Question: I am graphing CPU load average over time (5s intervals). Traditionally this is done as a solid filled area graph rather than a single floating line, for example ...

It seems a very simple request, but I've not been able to find the solution.
My one remaining avenue is to subclass the default renderer .. but I keep thinking there has to be something simpler.
Your clues & other pointers would be most welcome.
M.
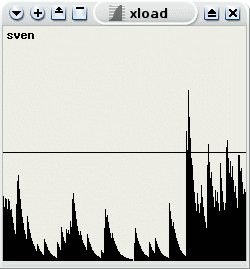
Answer: You are probably looking for an <URL> makes a nice histogram.